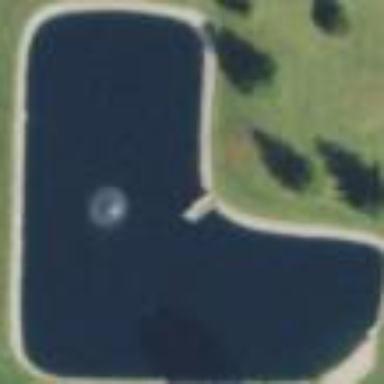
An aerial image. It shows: Swimming area next to pond. The pond is natural water feature.